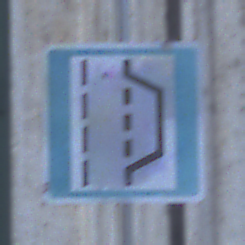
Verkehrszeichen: NothalteUndPannenbucht
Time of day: SunriseSunset
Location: Outdoor (Urban)
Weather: Clear
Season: NotSpecified
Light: Natural